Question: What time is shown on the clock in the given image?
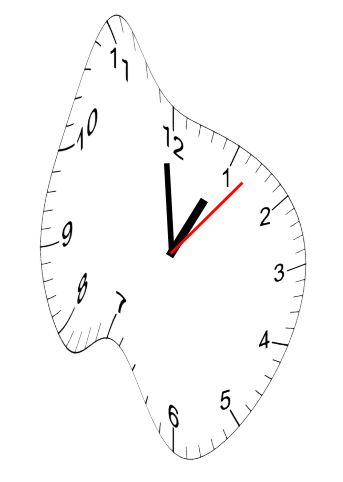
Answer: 12:59:07